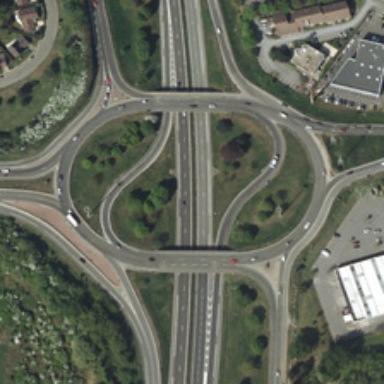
Many green trees and some buildings are near a viaduct with some cars .